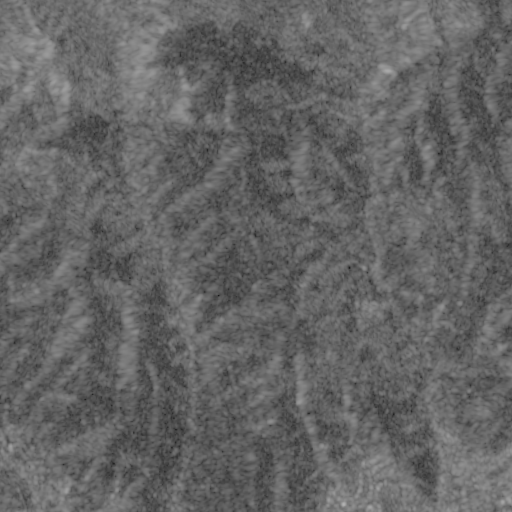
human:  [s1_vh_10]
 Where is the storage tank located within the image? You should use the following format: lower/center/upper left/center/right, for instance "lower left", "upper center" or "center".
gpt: The storage tank is located in the lower center of the image.
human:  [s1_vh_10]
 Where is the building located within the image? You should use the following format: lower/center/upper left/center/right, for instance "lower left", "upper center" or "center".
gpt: The building is located in the lower of the image.
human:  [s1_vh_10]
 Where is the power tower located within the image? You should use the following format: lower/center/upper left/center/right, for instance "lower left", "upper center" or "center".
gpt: There is no power tower in the image.

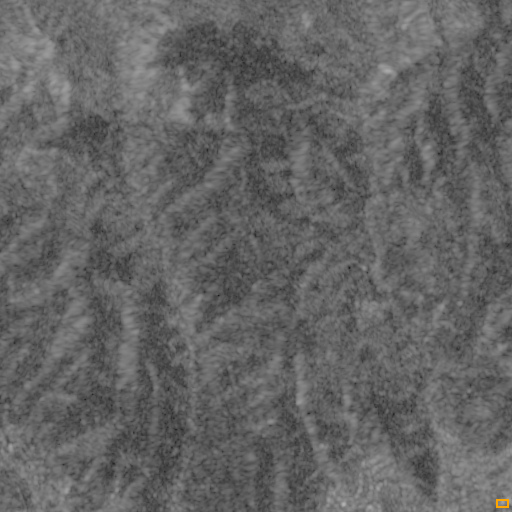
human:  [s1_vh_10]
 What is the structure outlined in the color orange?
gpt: The structure outlined in orange is a building.
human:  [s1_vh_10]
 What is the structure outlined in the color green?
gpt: There is no green outline.